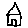
Label: house